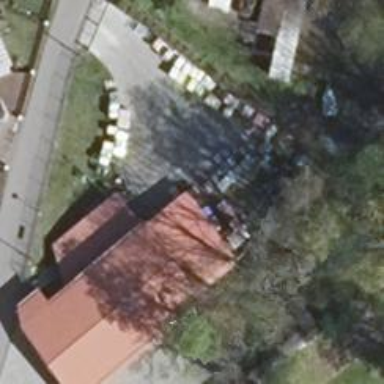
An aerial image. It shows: Garden center.